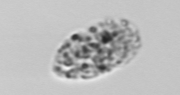
Label: Amoeba